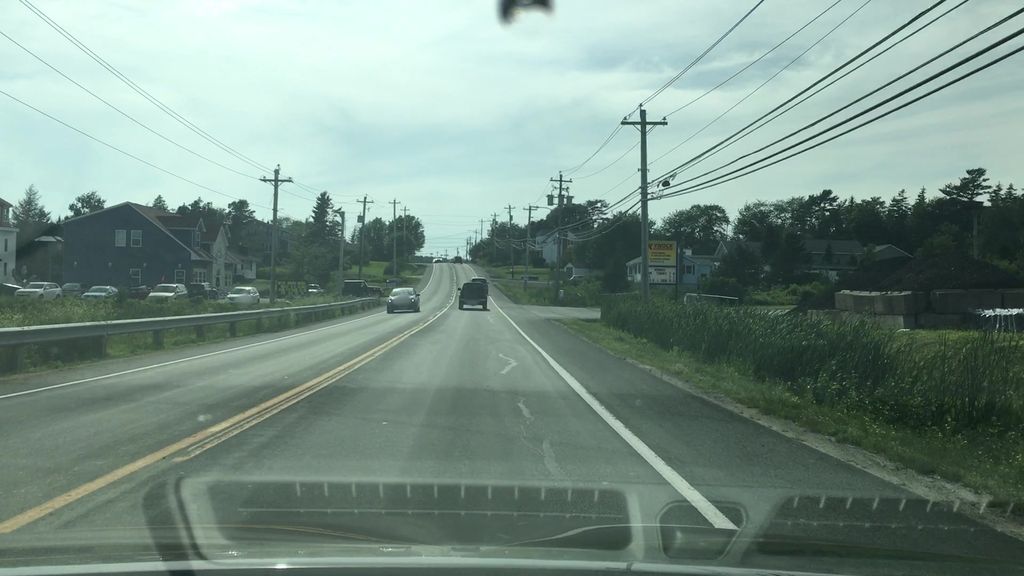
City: halifax